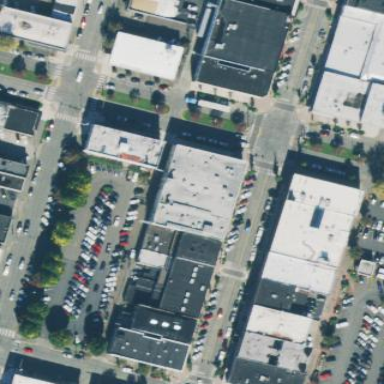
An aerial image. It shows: Commercial building.